Interaction volume radius: 5 \u00c5
Interaction volume height: 10 \u00c5
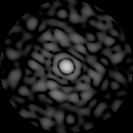
Disorder parameter: 0.7404